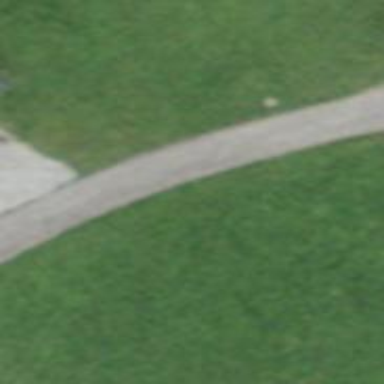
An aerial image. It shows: Driveway leading to service road.